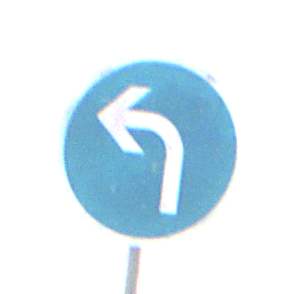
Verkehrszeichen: VorgeschriebeneFahrtrichtungLinks
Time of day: SunriseSunset
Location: Outdoor (Nature)
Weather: PartlyCloudy
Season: NotSpecified
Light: Natural